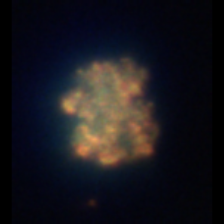
Taxon: Unknown_detritus
Group: Unknown